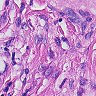
Metastatic tissue present: yes